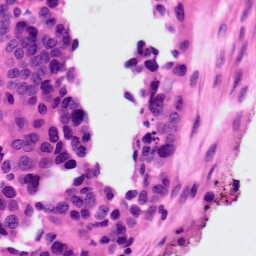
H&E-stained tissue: Ovarian